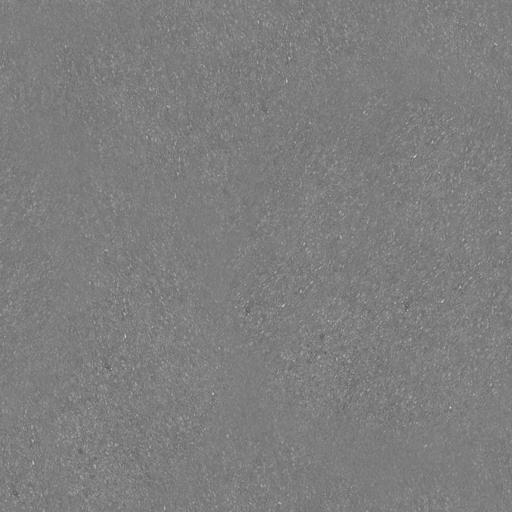
Tags: asphalt grey light rough